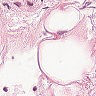
Metastatic tissue present: no